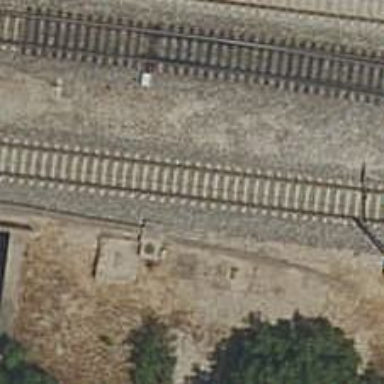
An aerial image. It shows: Bridge over railway with electrified contact lines.